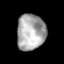
Tissue: lung
Cell type: Epithelial cells
Senescence score: 0.2108
Nuclear area (px): 996
Mean DAPI intensity: 172.138